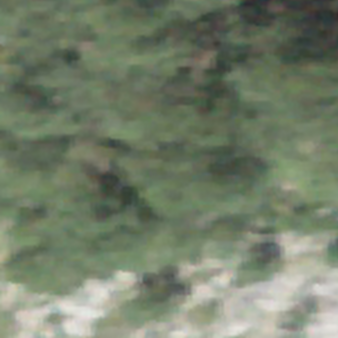
Label: other